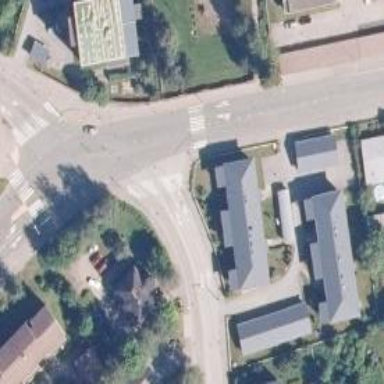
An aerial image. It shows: Road with "give way" sign.